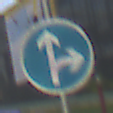
Verkehrszeichen: VorgeschriebeneFahrtrichtungGeradeausOderRechts
Umgebung: Outdoor, Suburban
Tageszeit: MorningAfternoon
Wetter: PartlyCloudy
Licht: Natural
Jahreszeit: NotSpecified
Kontrast: MediumContrast